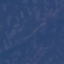
Label: HerbaceousVegetation